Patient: sex F, age 41
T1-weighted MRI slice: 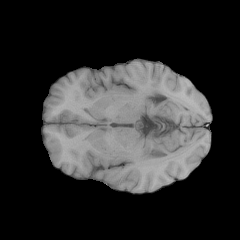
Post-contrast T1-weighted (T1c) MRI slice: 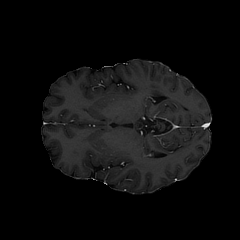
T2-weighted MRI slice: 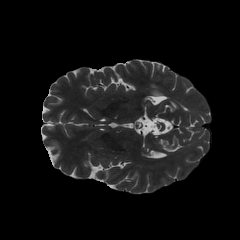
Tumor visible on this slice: no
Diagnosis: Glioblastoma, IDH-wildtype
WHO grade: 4